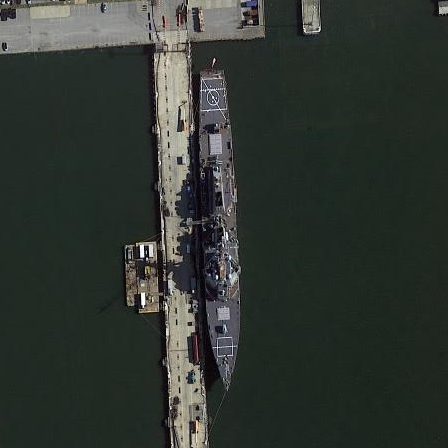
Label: destroyer